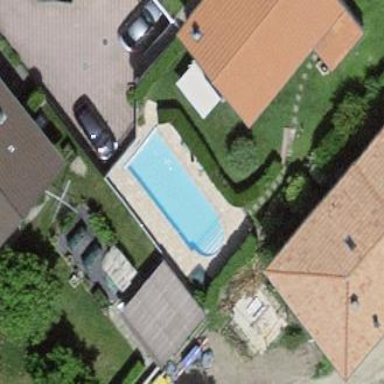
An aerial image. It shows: Swimming pool located in leisure land.